Interaction volume radius: 10 \u00c5
Interaction volume height: 35 \u00c5
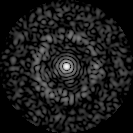
Disorder parameter: 0.8352